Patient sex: M
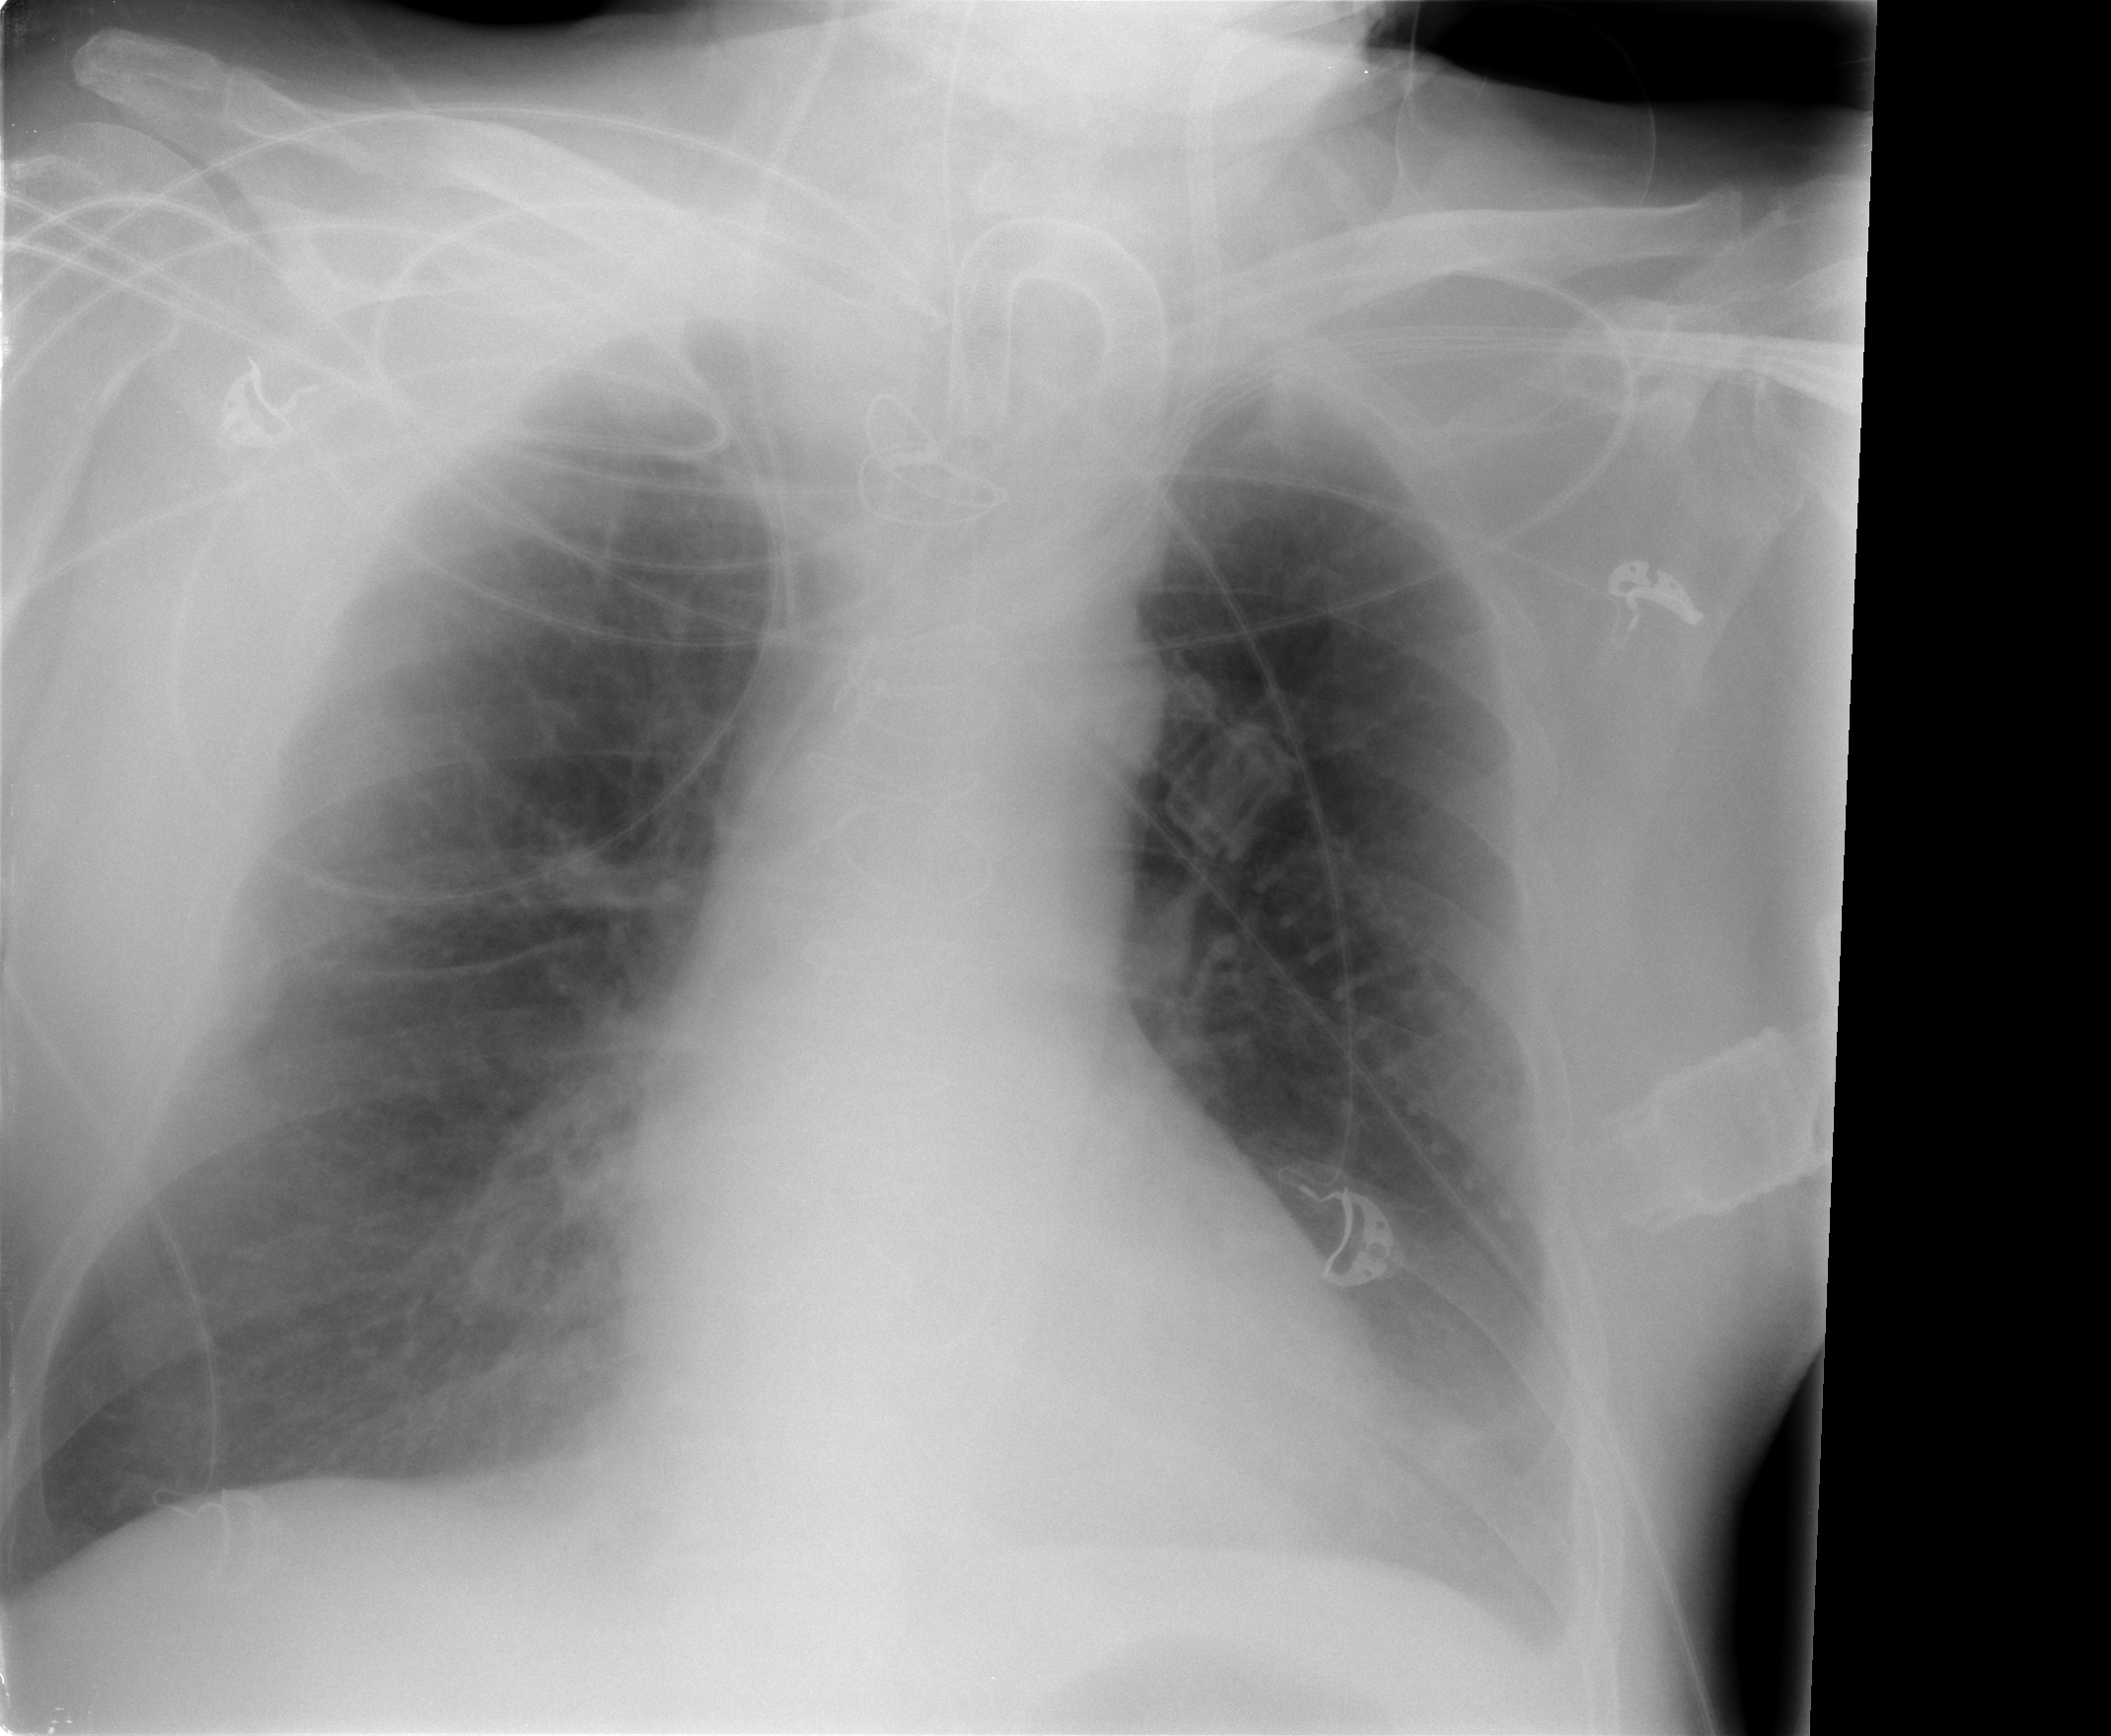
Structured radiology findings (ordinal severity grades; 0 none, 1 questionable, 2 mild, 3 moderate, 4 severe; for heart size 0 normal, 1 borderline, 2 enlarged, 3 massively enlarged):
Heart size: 0
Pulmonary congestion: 0
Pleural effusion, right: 0
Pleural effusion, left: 2
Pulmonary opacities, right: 1
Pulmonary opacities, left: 0
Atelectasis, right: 0
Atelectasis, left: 2